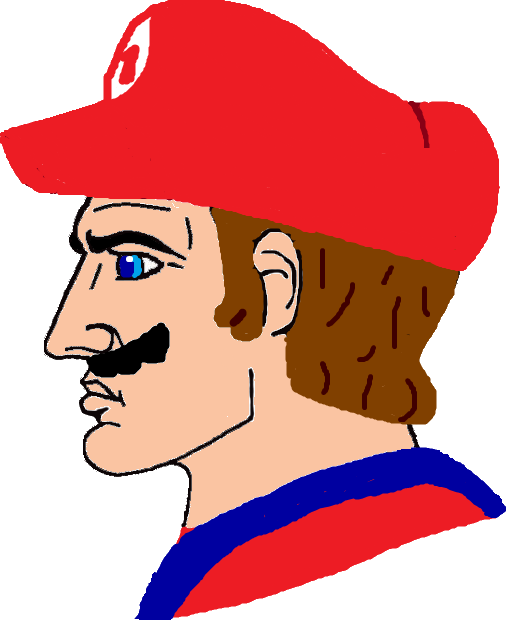
Label: 4_Yes_Chad